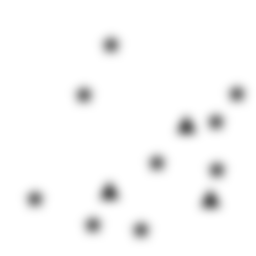
Squares: 0
Triangles: 3
Stars: 9
Total shapes: 12